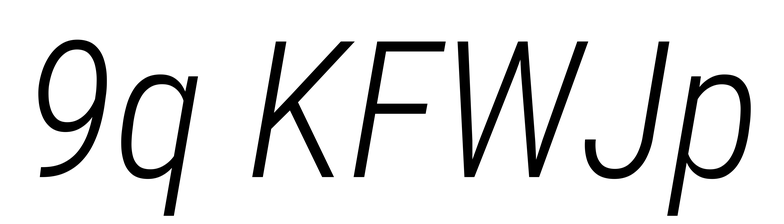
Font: Roboto-Italic_Condensed_Light_Italic